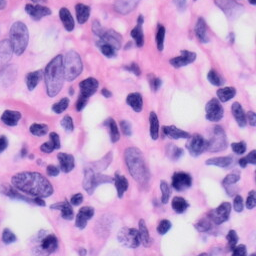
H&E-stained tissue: Skin